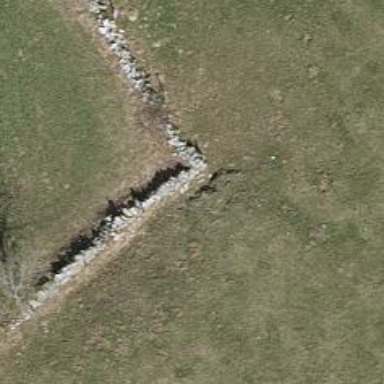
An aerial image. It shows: Dry stone wall barrier.